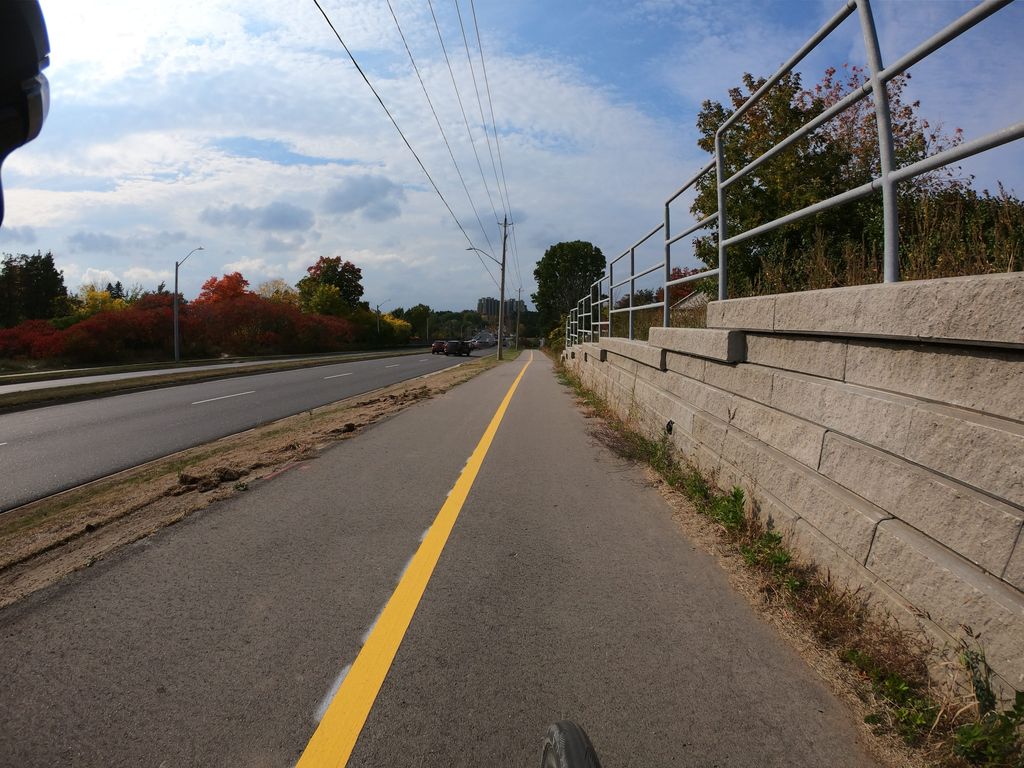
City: kitchener-waterloo